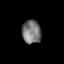
Tissue: skin
Cell type: Epithelial cells
Senescence score: 0.7437
Nuclear area (px): 438
Mean DAPI intensity: 118.998